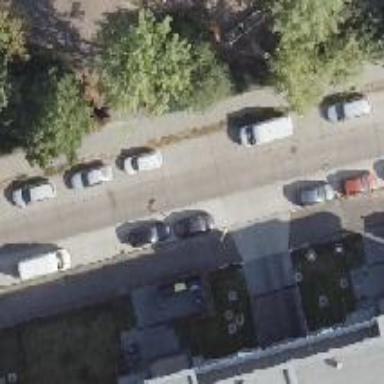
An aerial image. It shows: Residential road with concrete surface and sidewalks on both sides. The left sidewalk has asphalt surface. There are parallel parking lanes on both sides of the road.